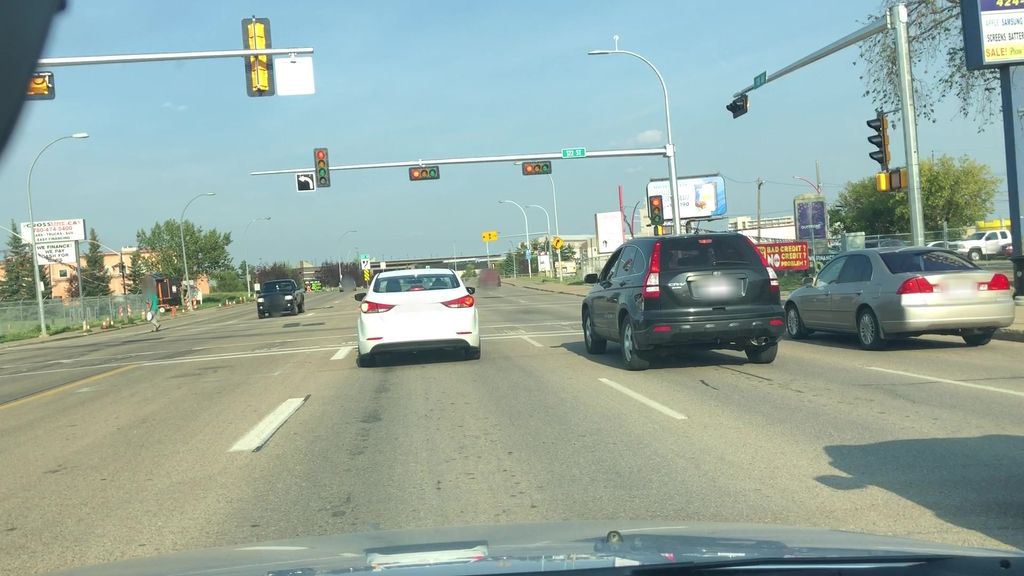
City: edmonton